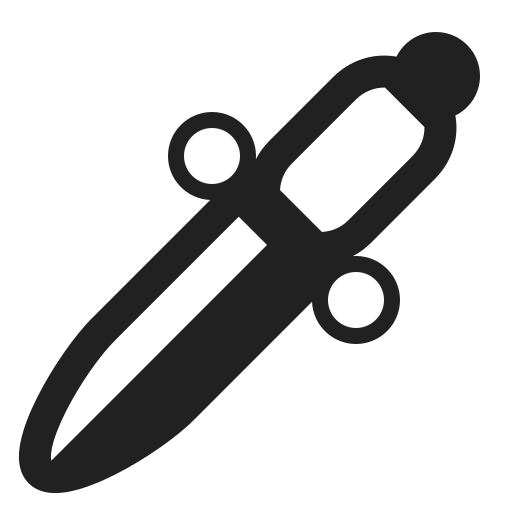
dagger high contrast